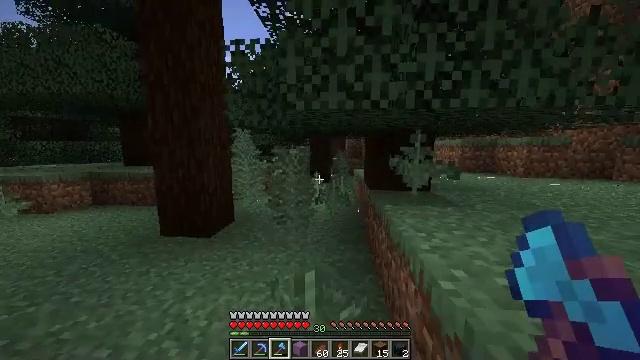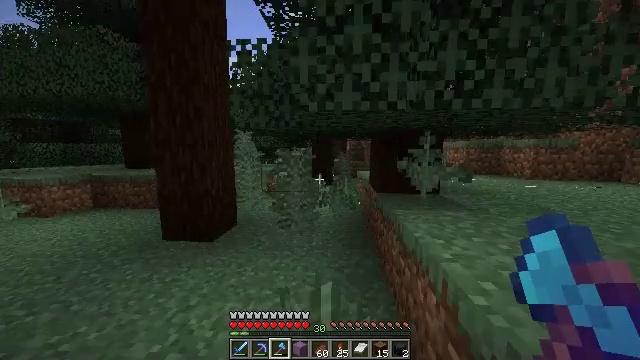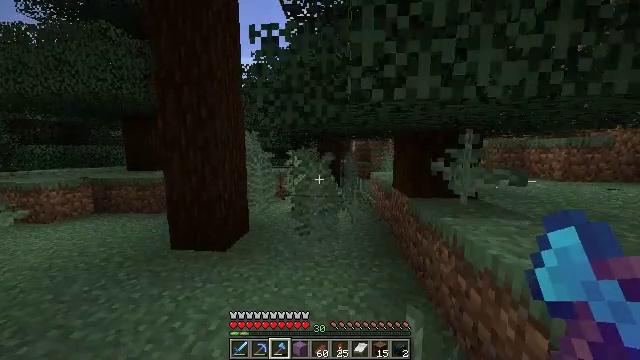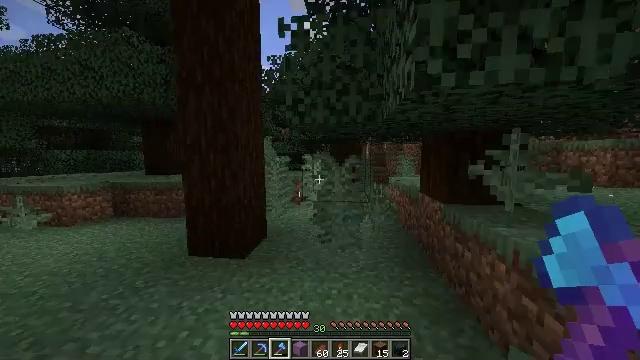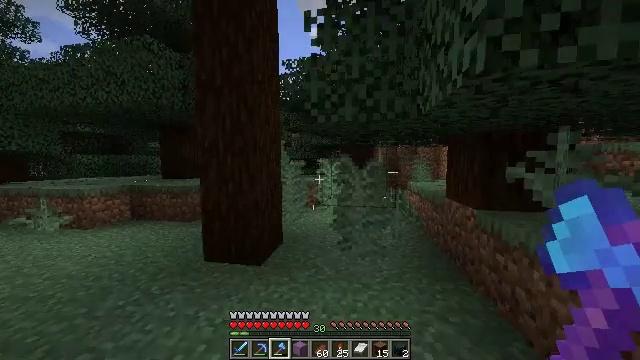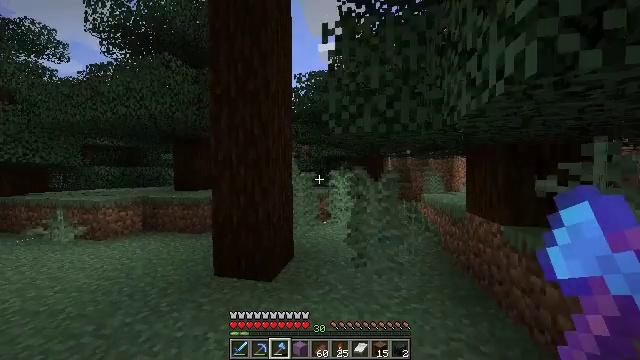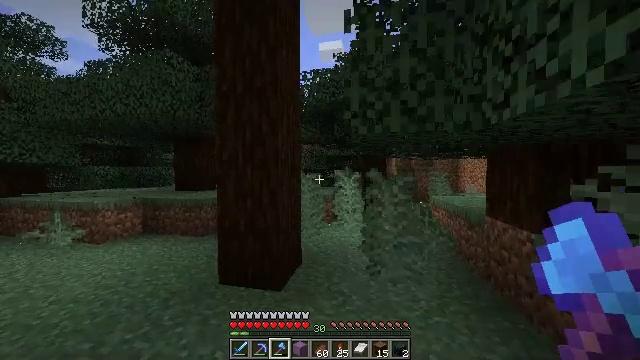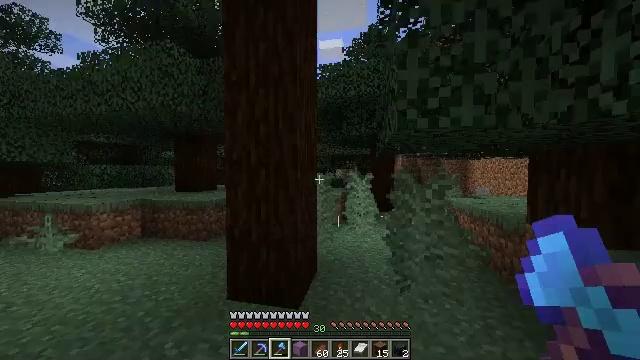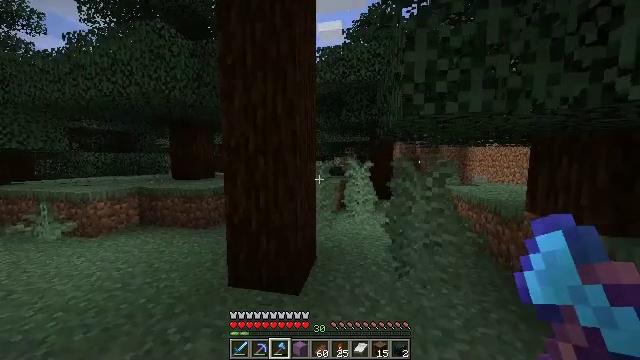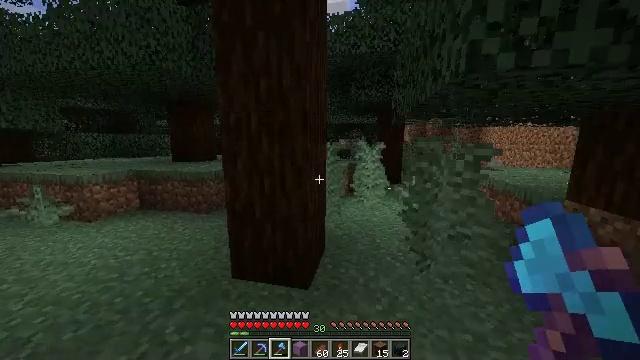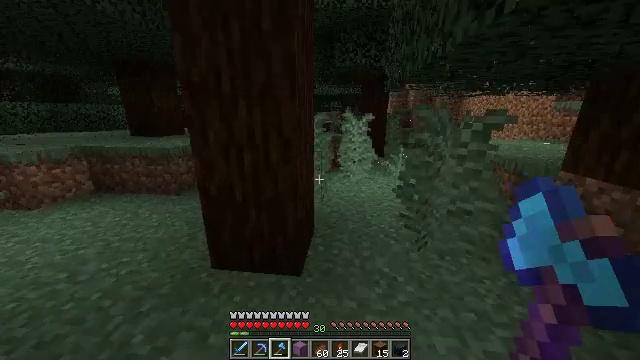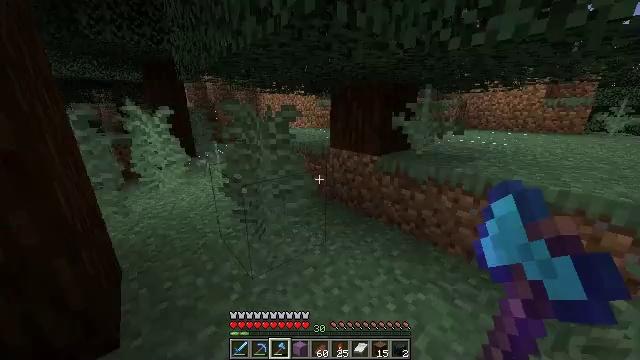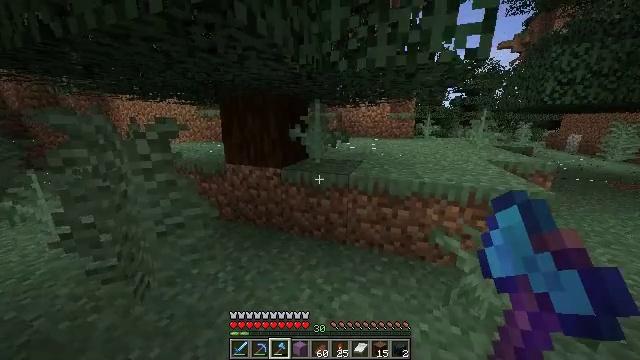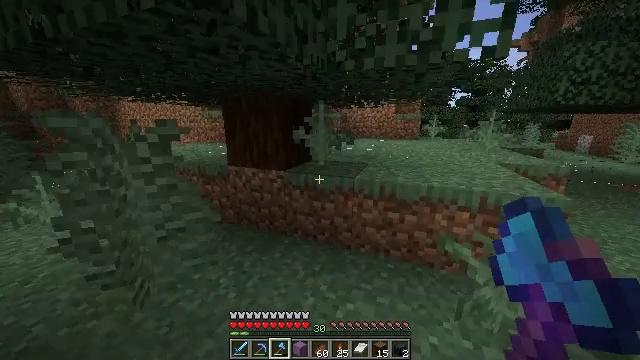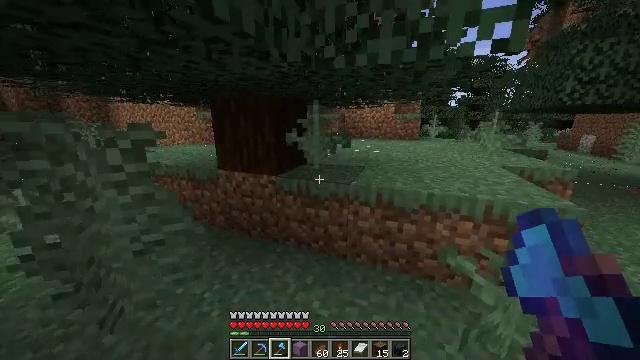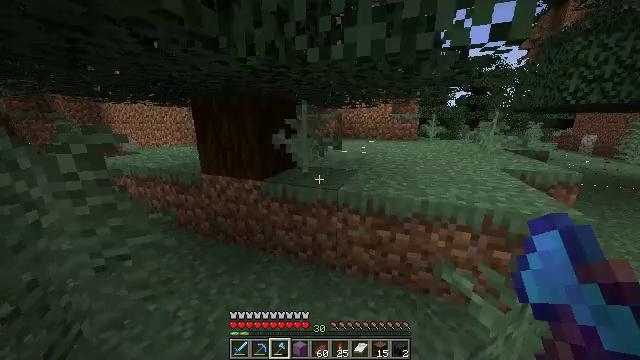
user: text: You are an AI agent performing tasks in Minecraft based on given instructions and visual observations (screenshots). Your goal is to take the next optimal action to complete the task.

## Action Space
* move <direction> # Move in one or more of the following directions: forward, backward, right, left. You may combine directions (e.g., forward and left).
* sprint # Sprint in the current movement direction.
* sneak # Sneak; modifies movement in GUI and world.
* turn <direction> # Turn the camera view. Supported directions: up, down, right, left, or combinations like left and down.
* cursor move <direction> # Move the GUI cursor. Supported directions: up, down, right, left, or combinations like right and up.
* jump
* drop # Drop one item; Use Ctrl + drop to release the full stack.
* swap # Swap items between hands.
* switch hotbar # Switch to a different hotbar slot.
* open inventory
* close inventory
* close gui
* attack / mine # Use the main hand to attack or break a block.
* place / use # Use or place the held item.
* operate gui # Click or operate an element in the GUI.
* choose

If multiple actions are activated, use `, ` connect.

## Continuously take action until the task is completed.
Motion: motion action
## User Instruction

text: Gather fern from the ground.
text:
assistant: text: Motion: move forward and move left, sprint
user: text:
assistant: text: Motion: move forward and move left, sprint
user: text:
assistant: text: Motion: move forward and move left, sprint, turn left and up
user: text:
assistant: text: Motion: move forward and move left, sprint, turn left and up
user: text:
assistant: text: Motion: move forward and move left, sprint, turn left and up
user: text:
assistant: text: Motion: move forward and move left, sprint
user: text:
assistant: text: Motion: move forward and move left, sprint
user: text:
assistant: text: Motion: move forward, sprint, turn down
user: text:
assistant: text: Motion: move forward, sprint, turn down
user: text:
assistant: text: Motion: move forward and move left, sprint, turn right and down
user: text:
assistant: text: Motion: move forward and move left, sprint, turn right and down
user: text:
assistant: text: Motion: move forward and move right, sprint, turn right and up
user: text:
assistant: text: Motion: move forward and move right, turn left
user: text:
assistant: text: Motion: move forward and move right
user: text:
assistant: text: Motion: move right
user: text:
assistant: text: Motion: no_op
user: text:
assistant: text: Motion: turn left and up
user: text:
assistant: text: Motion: turn left and up
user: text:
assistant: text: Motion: move forward, turn left
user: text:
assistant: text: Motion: move forward
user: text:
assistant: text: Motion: move forward and move left
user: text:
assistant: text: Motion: move forward and move left, attack / mine
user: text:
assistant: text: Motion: move forward, turn right, attack / mine
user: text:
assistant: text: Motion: attack / mine
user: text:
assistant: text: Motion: attack / mine
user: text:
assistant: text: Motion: attack / mine
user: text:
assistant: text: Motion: attack / mine